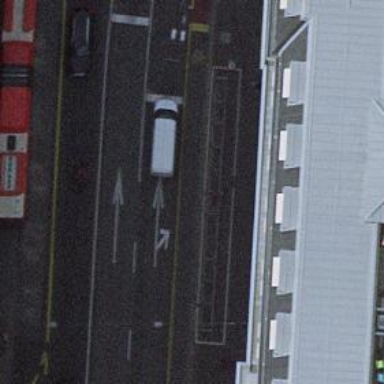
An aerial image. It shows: Bicycle parking area with stands.